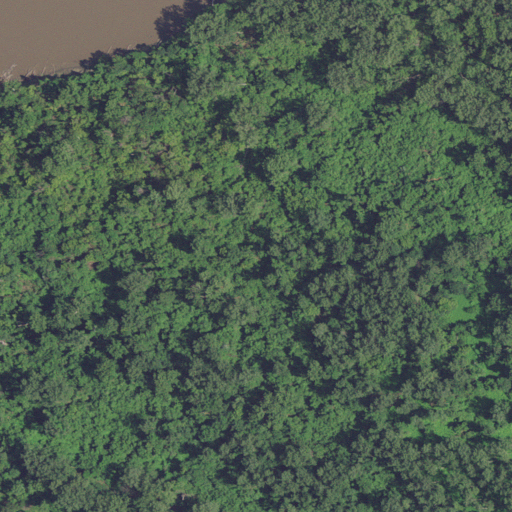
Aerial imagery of island in Missouri named Littles Island containing woody wetlands, open water, and herbaceous wetlands